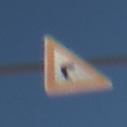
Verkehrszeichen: KurveRechts
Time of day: MorningAfternoon
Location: Outdoor (Nature)
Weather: Clear
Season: Summer
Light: Natural